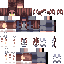
A female human skin with medium skin, wearing brown long hair dressed in a blue hoodie and brown pants, featuring a closed mouth.